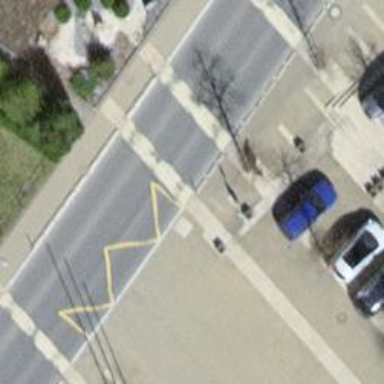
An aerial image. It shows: Bus stop with platform for public transport.